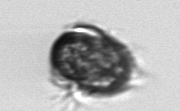
Label: Mesodinium